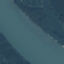
Land use / land cover: River